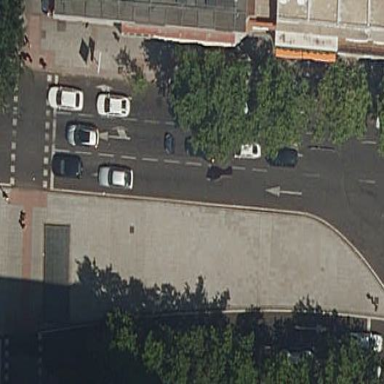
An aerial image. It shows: Kerb serving as barrier.